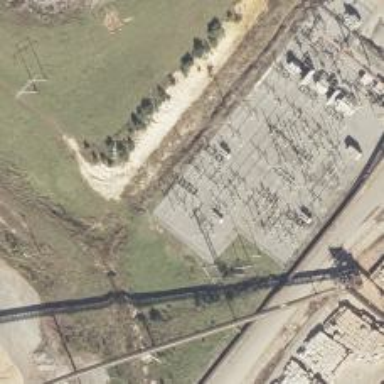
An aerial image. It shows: Switch used for power control.